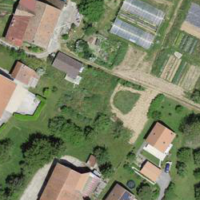
EUNIS habitat code: 54
Species observed at this site:
Fagopyrum esculentum